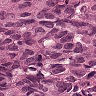
Metastatic tissue present: yes